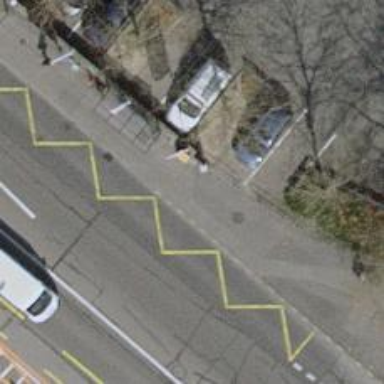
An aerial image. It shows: Asphalt sidewalk with platform for public transport. The platform has shelter.